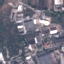
Land use / land cover class: Industrial